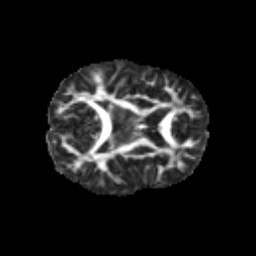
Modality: FA
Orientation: axial
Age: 9
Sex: female
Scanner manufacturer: siemens
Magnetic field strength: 3 T
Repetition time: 3.8 s
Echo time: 0.07 s